Question: I am using windows 7 and just installed xampp server to "E:\xampp" in my laptop to learn php. Now the problem is whenever I start xampp server by starting "xampp_start" in xampp folder and start Apache and MySQL from "xampp-control" and type localhost in my browser it automatically gets converted into "localhost/xampp/" and display a default page instead of displaying the .php file which I created in htdocs folder. Another problem is when I created a folder in htdocs folder and saved a index.php and another .php file which was created by me, it is not showing that folder too. I know this question has been asked before but I didn't get any solution from there because I started So please help. Thanks in advance.
This is the default picture which is being displayed:
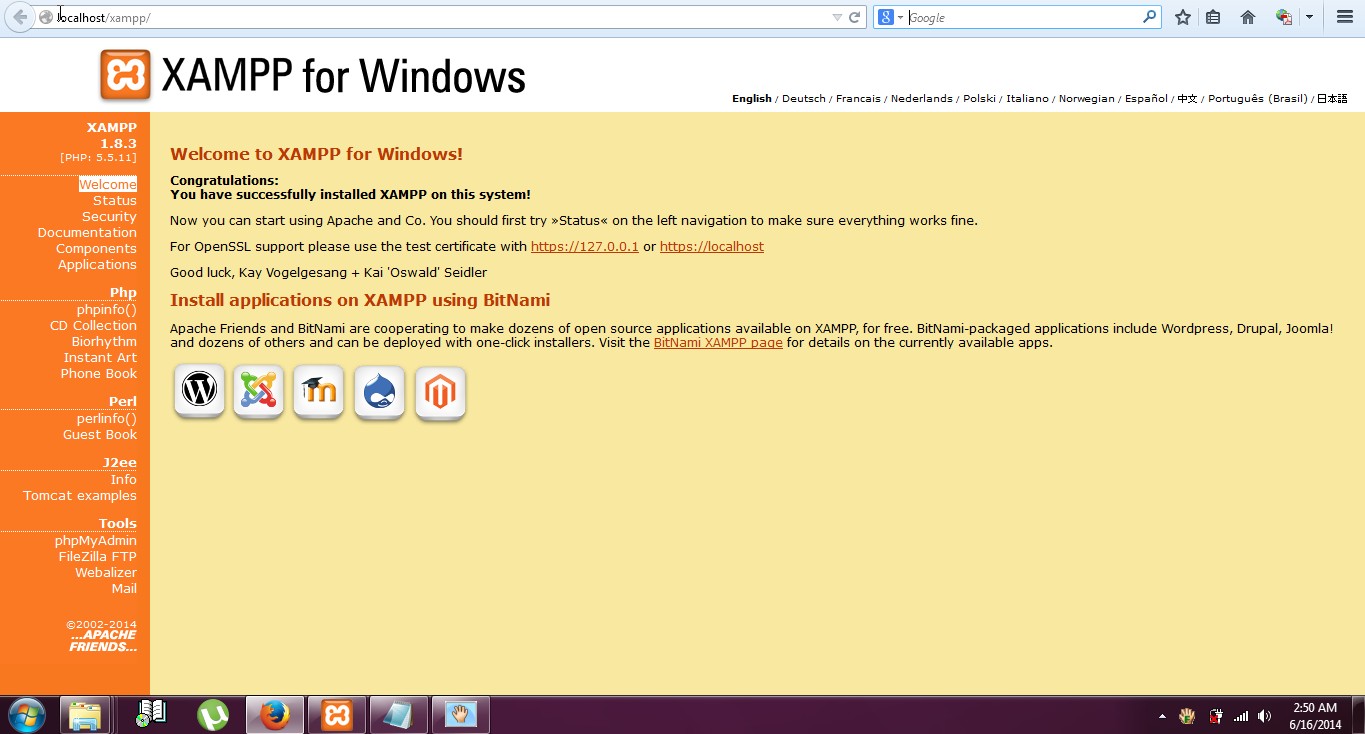
Answer: Thing is if you create any .php file in htdocs folder, you have to run that file as "localhost/filename.php" but if you created any folder in htdocs, for example folder name is "work" then you have to type "localhost/work/" and then it will show file contained in that folder.